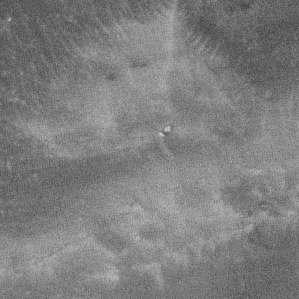
Label: frost